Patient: sex F, age 27
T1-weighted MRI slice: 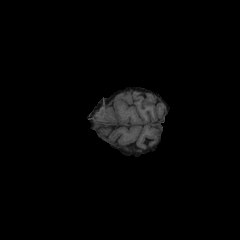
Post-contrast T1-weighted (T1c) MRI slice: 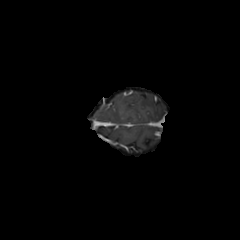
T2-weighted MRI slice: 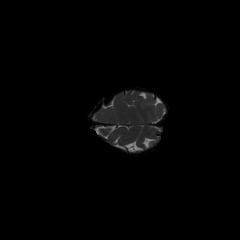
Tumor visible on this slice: no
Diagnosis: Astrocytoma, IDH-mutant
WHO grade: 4